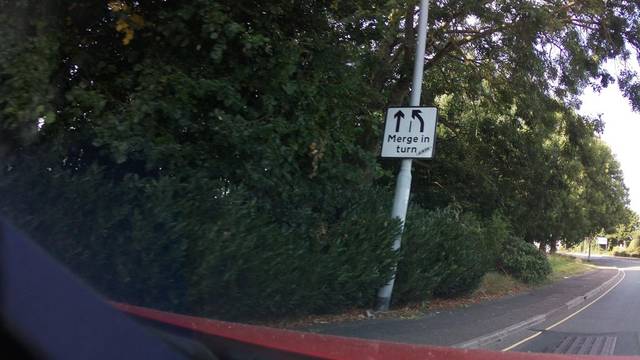
Region: United Kingdom
Coordinates: 50.706, -3.538